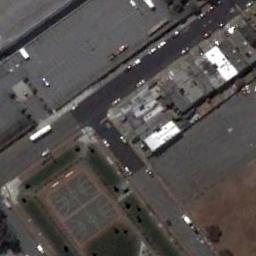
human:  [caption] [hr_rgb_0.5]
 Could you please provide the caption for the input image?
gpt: Two basketball courts next to a baseball diamond and a parking lot beside .

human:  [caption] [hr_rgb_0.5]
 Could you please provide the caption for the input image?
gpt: There is a basketball court surrounded by many buildings .

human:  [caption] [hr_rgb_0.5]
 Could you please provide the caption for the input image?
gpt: Beside the basketball courts there are some buildings and parking lots .

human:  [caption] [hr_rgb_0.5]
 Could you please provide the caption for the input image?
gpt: There is a basketball court in the lower left corner .

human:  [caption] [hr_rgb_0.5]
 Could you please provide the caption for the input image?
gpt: Many buildings are next to the basketball courts .